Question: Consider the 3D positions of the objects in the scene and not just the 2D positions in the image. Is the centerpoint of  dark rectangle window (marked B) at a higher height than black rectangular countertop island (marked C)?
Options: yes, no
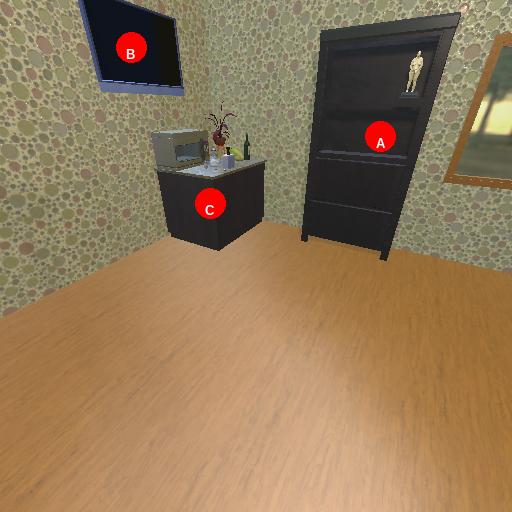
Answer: yes